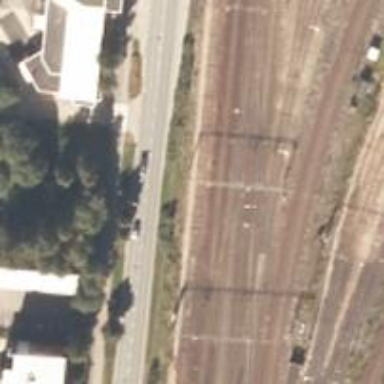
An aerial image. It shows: Continuous rail railway with electrified contact line.